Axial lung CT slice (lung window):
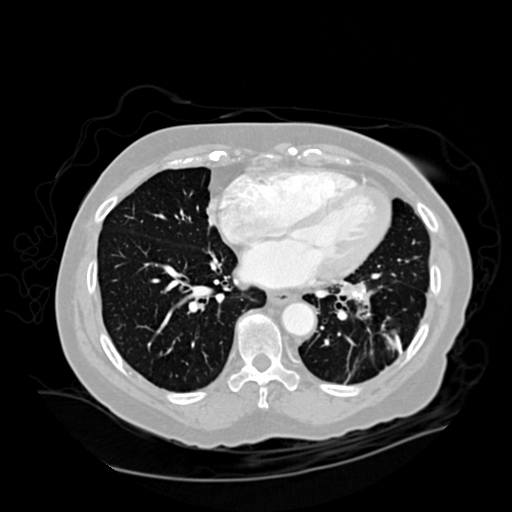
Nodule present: no